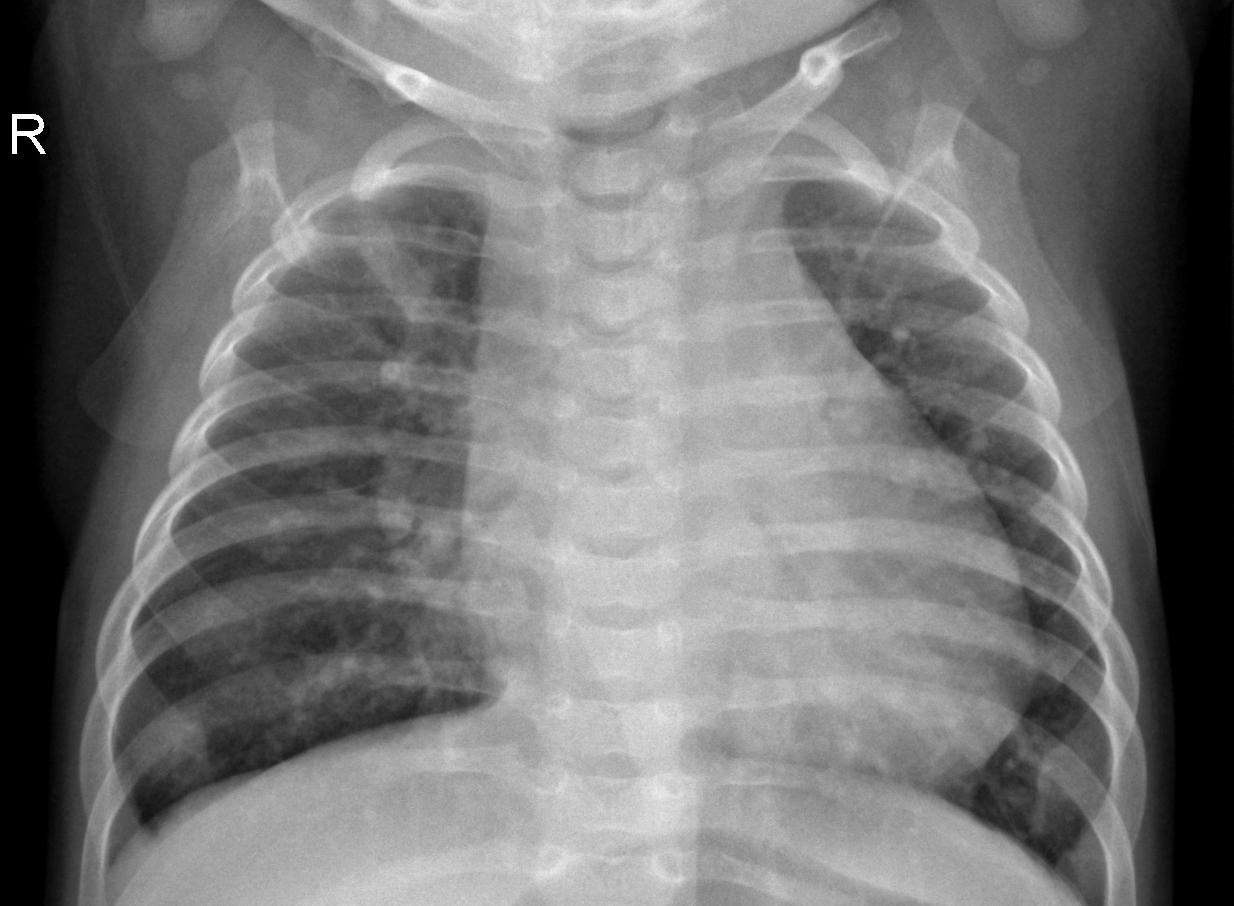
Diagnosis: PNEUMONIA